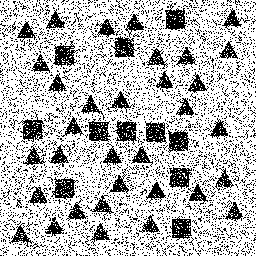
Squares: 11
Triangles: 33
Stars: 0
Total shapes: 44